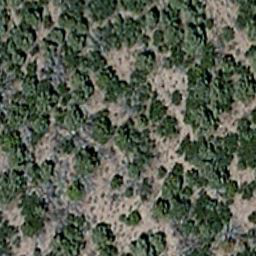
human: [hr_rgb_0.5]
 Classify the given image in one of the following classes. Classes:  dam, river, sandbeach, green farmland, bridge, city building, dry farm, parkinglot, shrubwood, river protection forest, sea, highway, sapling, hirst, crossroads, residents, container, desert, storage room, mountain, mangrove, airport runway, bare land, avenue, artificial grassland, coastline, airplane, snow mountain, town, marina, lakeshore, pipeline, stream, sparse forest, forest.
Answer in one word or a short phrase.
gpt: sparse forest